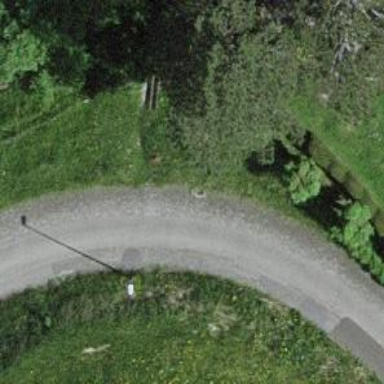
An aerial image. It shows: Smoothly paved residential road.